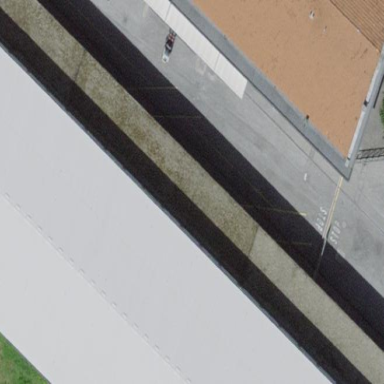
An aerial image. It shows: View of roof of building.